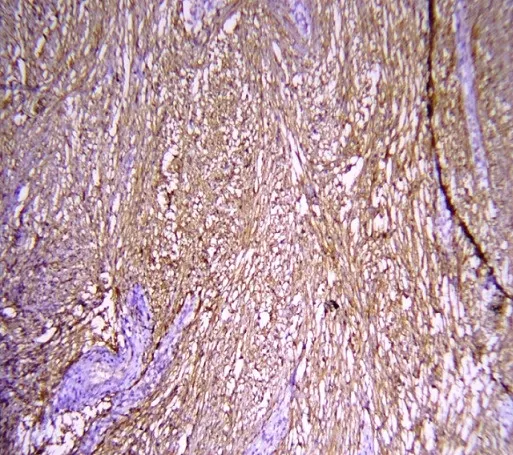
The tumor cells expressed PS 100.
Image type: pathology (immunostaining)